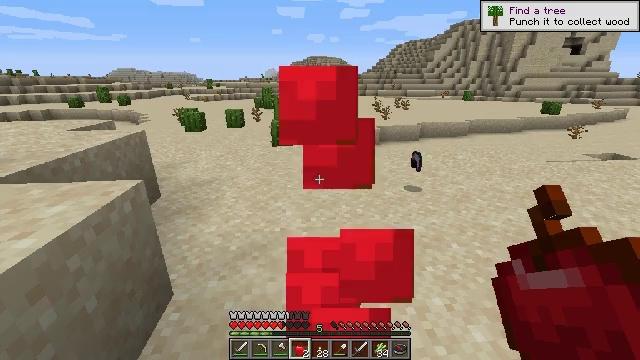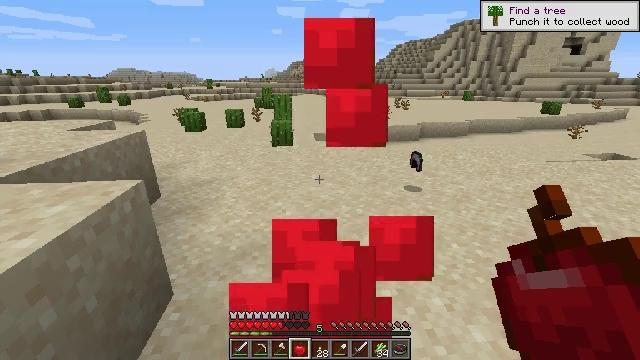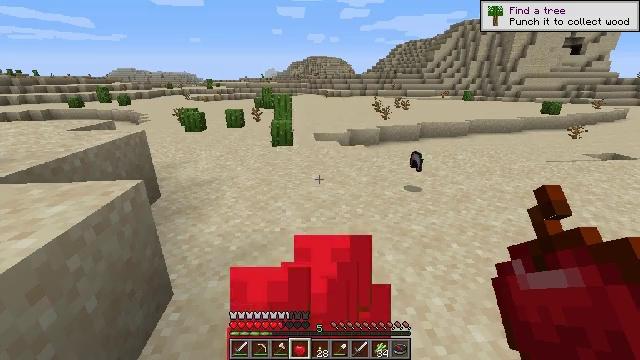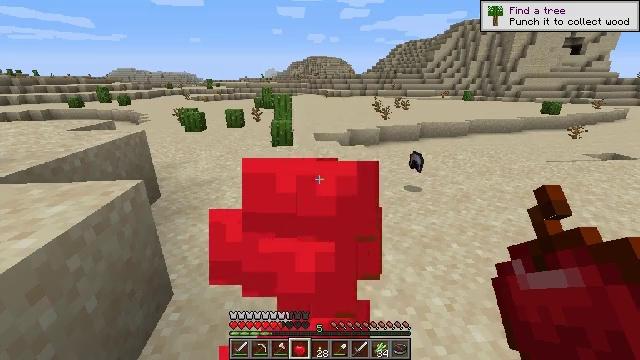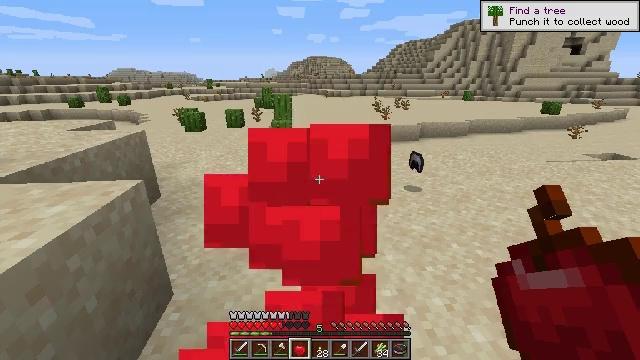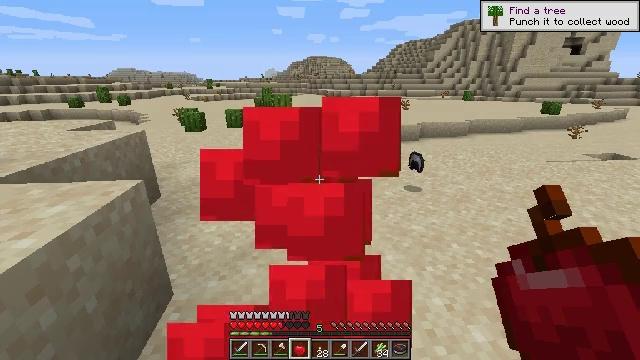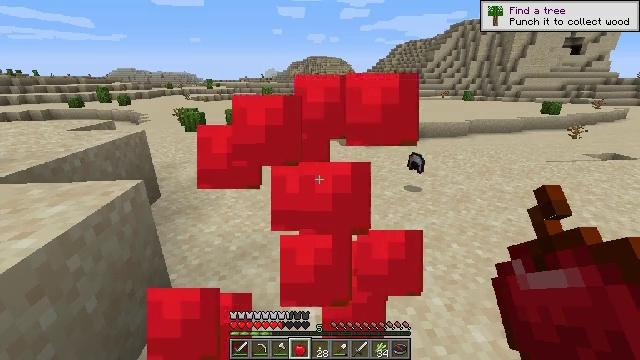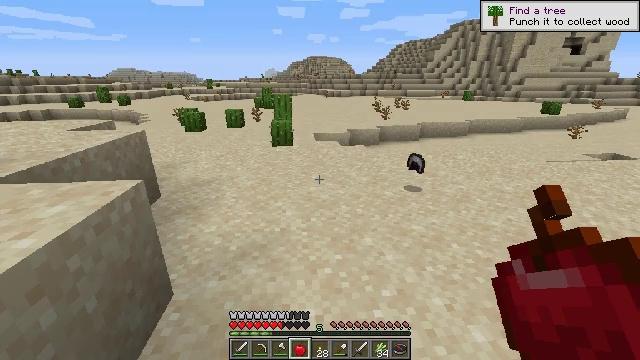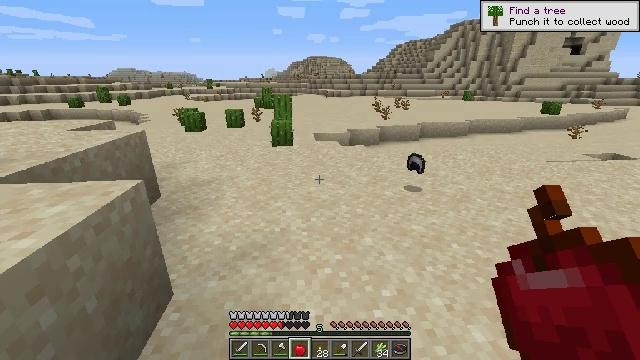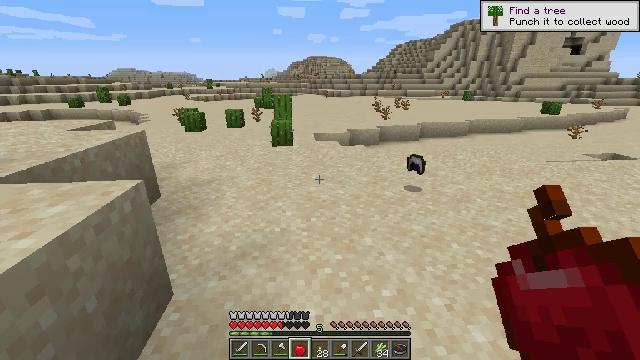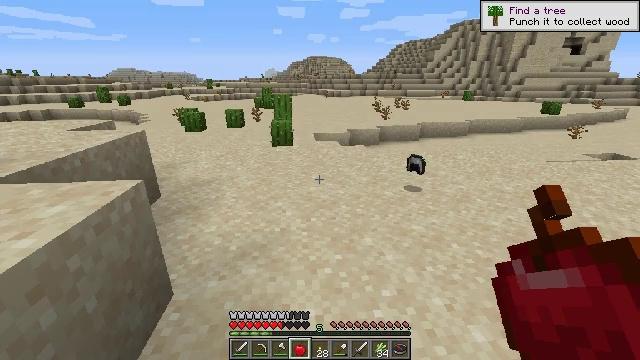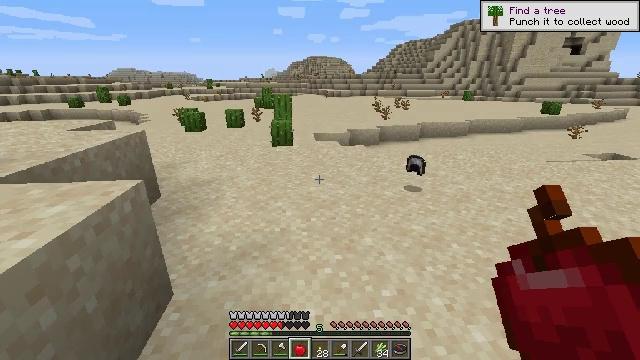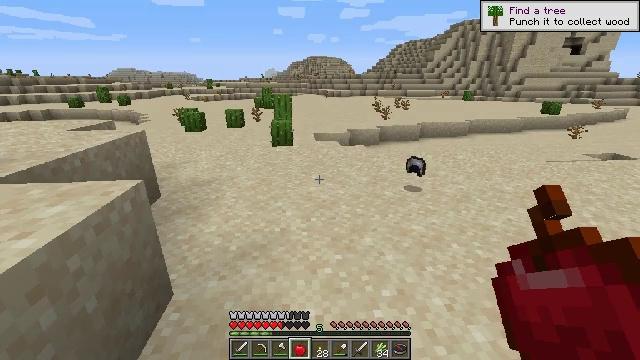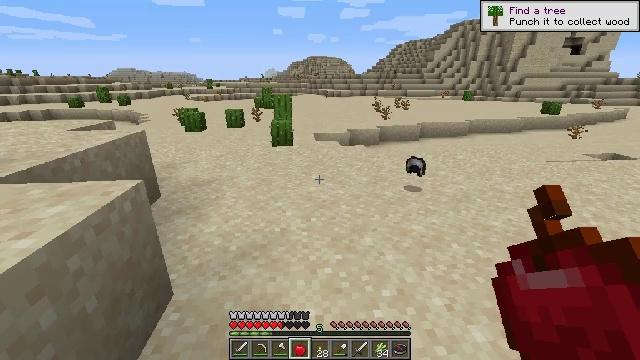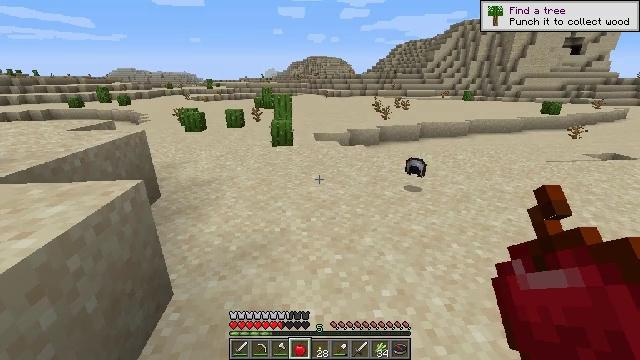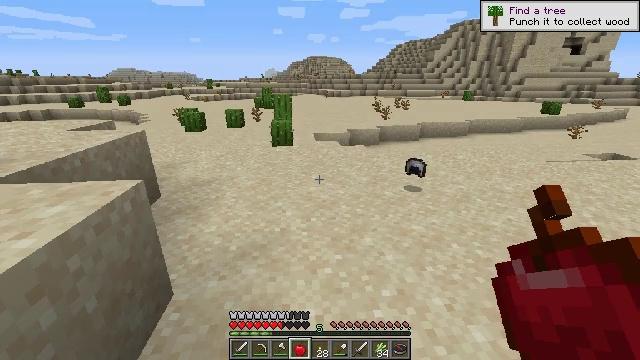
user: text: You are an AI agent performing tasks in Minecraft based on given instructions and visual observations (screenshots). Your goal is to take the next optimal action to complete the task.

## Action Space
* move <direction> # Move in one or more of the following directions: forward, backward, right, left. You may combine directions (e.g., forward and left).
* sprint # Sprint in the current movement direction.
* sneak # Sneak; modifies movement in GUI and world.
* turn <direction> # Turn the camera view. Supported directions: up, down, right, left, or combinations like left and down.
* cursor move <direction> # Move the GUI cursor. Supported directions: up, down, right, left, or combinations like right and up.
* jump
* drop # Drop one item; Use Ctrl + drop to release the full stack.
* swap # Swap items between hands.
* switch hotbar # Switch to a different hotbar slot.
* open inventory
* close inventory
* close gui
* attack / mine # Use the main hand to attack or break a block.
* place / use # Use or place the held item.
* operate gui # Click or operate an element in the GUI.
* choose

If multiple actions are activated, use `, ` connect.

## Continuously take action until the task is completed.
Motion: motion action
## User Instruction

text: Drop an iron helmet.
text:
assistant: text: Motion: use / place
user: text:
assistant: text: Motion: use / place
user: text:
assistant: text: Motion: use / place
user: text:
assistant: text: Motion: use / place
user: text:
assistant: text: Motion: use / place
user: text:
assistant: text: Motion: use / place
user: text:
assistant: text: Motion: use / place
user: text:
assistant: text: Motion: use / place
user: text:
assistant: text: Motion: use / place
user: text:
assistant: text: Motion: use / place
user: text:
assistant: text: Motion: use / place
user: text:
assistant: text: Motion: use / place
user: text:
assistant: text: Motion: use / place
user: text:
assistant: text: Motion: use / place
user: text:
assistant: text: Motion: use / place
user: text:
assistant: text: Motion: use / place
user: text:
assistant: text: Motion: use / place
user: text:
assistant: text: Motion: use / place
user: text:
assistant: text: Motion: no_op
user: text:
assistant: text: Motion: use / place
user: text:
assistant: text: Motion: use / place
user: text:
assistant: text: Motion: use / place
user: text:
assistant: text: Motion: use / place
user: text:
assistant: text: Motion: use / place
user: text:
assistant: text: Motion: move forward, turn right, use / place
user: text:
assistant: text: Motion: move forward, turn right and down
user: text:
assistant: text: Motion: move forward
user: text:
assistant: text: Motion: move forward
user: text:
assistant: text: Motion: move forward
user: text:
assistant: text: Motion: move forward, turn right and down